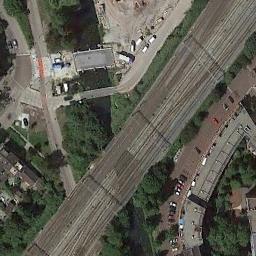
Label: railway